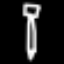
Label: pencil